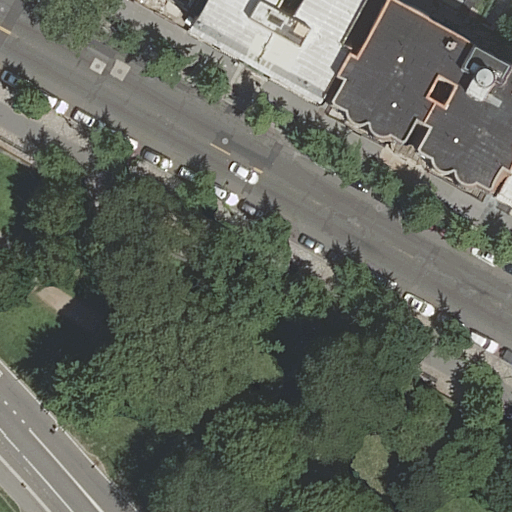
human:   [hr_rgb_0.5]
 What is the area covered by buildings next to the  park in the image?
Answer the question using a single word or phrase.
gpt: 927m2

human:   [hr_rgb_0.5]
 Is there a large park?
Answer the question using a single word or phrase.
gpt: yes

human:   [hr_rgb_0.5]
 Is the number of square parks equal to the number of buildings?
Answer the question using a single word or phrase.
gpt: no

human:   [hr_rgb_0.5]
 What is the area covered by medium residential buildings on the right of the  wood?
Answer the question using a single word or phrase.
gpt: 213m2

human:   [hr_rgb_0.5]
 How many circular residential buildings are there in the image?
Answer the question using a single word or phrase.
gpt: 0

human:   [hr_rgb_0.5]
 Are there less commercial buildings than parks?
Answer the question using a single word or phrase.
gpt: yes

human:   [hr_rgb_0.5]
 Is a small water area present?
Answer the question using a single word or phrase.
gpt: no

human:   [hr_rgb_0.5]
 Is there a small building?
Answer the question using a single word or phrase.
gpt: yes

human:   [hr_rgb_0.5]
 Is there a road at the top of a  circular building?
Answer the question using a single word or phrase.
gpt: no

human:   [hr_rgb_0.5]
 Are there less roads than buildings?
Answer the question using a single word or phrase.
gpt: no

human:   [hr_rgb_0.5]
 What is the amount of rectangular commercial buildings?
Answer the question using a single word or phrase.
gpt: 0

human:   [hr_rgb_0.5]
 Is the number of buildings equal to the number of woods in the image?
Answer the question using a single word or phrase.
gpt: no

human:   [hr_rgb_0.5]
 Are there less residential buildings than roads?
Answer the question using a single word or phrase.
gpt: no

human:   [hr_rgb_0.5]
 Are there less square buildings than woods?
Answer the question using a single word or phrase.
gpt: yes

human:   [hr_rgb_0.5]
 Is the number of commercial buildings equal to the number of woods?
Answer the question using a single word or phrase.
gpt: no

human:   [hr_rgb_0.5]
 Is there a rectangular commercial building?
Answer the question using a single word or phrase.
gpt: no

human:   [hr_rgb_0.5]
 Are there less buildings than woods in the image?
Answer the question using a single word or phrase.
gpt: no

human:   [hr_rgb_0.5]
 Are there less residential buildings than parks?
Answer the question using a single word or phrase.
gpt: no

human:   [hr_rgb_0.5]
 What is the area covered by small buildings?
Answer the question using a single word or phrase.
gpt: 9m2

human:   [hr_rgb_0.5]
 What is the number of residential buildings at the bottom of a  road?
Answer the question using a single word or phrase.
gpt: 1

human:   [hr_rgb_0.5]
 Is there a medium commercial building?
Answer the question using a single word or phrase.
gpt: no

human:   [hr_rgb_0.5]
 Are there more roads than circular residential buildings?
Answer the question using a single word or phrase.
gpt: yes

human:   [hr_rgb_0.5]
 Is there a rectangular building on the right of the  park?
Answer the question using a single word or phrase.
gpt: yes

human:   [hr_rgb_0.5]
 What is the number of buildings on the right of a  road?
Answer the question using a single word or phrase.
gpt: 4

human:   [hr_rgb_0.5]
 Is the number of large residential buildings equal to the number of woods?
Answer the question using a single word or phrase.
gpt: yes

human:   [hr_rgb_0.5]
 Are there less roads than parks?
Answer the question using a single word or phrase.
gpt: no

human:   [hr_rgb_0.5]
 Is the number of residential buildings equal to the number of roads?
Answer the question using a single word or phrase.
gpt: yes

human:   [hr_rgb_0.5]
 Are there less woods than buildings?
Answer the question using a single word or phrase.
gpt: yes

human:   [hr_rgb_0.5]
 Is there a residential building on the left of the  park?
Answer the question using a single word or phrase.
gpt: no

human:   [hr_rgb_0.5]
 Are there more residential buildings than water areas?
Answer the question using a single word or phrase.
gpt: yes

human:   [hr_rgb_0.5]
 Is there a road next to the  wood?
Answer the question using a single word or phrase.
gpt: yes

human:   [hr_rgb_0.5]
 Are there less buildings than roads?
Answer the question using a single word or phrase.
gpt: no

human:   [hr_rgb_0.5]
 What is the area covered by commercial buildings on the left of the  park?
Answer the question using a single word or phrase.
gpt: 0m2

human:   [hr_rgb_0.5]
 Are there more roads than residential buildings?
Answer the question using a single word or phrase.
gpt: no

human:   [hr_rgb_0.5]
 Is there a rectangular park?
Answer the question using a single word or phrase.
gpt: yes

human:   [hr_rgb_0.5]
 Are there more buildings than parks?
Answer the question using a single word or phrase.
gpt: yes